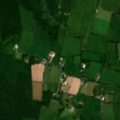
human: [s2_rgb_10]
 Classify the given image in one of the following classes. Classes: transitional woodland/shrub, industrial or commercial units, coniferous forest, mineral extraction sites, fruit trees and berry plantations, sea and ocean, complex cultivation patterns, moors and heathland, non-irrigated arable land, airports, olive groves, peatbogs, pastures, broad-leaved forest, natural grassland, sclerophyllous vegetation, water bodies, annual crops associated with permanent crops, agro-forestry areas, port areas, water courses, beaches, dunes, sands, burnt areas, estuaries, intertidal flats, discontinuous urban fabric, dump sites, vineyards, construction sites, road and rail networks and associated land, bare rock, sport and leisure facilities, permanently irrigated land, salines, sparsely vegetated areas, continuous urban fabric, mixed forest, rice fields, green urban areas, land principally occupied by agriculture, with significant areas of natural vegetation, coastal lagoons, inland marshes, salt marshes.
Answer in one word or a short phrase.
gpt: non-irrigated arable land, pastures, land principally occupied by agriculture, with significant areas of natural vegetation, mixed forest